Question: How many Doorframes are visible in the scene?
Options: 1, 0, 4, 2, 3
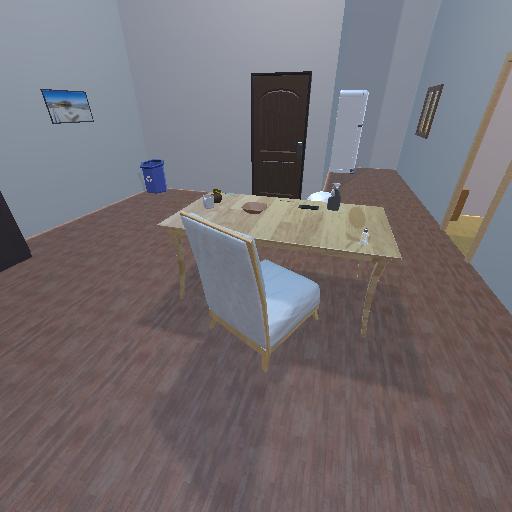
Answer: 1